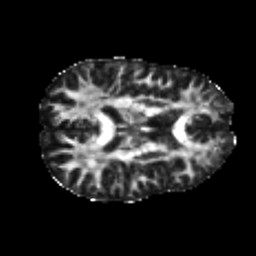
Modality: FA
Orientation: axial
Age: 21
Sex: female
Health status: healthy
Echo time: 0.074 s